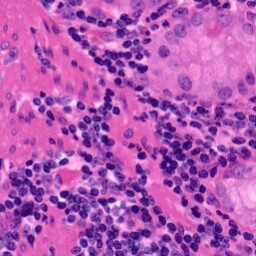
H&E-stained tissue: Pancreatic